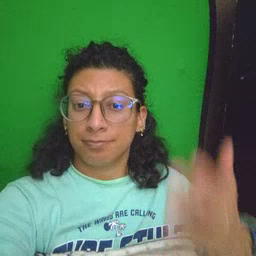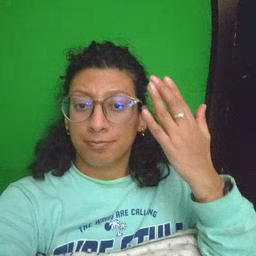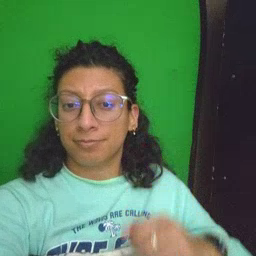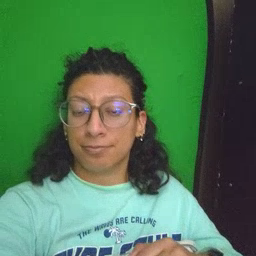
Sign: morning